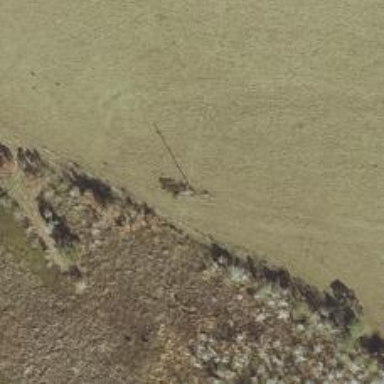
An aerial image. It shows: Power pole.